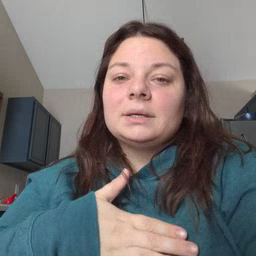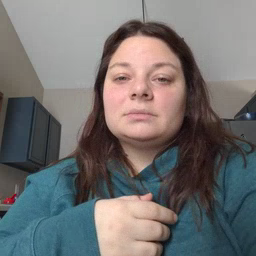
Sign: please